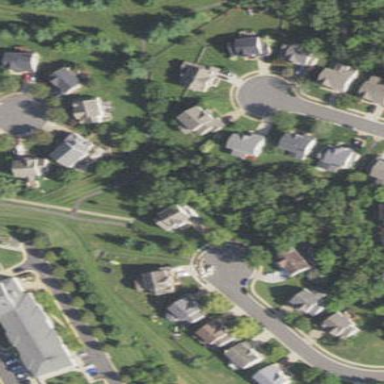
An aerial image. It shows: Residential area with grassy landcover.